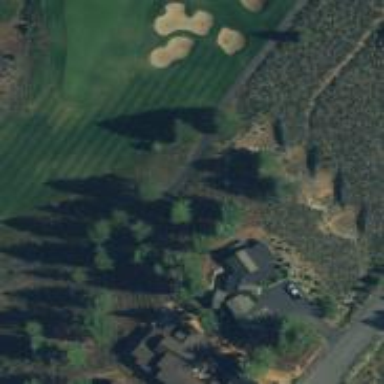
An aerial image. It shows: Path for golf carts.